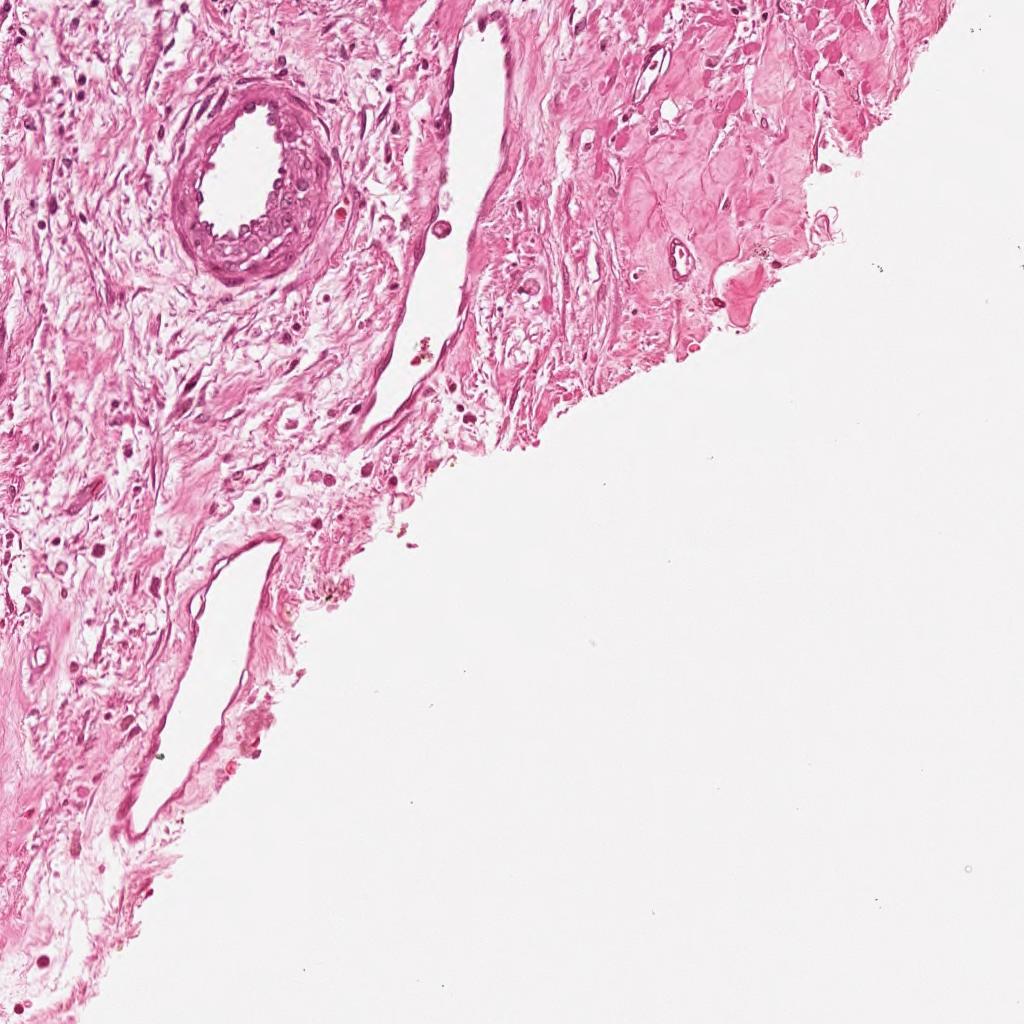
Label: Non-Viable-Tumor